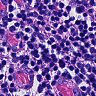
Metastatic tissue present: no